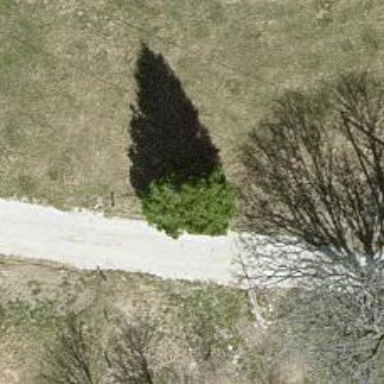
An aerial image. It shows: Single tag "natural: tree."